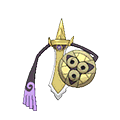
Pok\u00e9mon: aegislash-blade